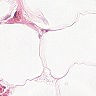
Metastatic tissue present: no